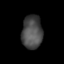
Tissue: lung
Cell type: Endothelial cells
Senescence score: 0.1948
Nuclear area (px): 676
Mean DAPI intensity: 74.97